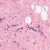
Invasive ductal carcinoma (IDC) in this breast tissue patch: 0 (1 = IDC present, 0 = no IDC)